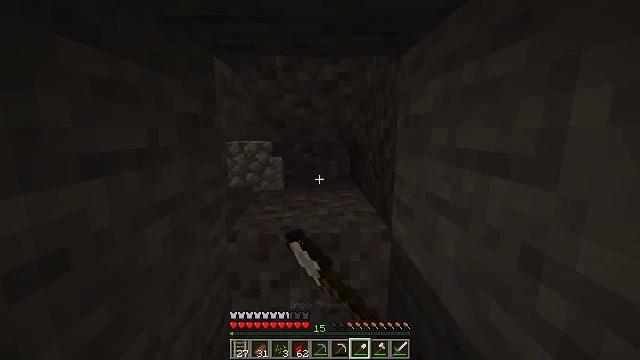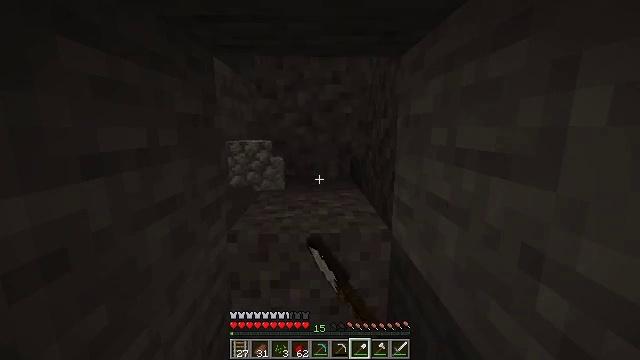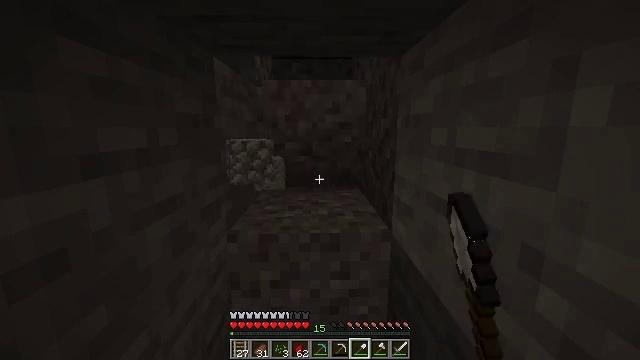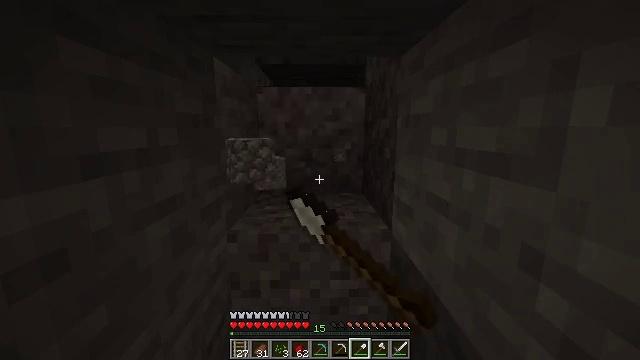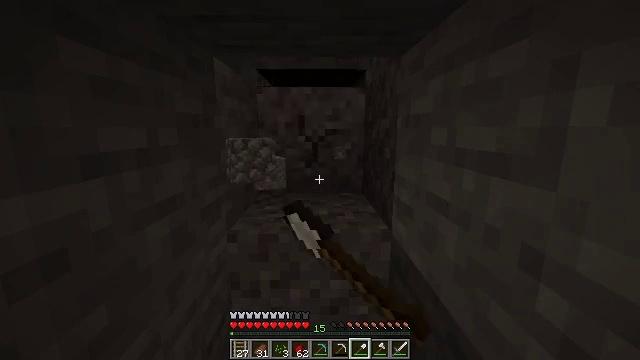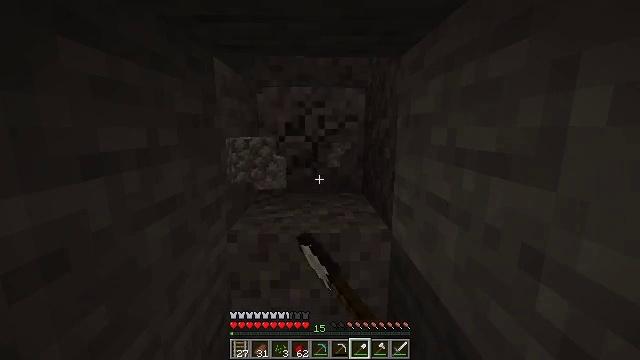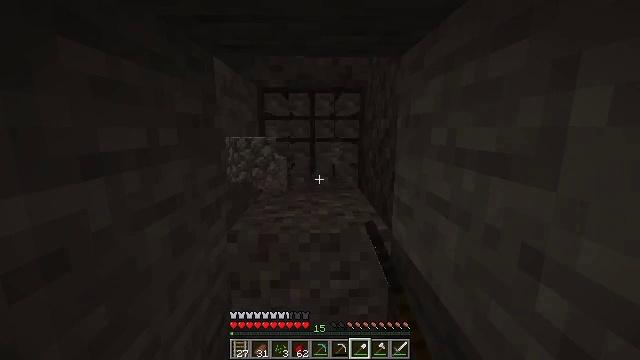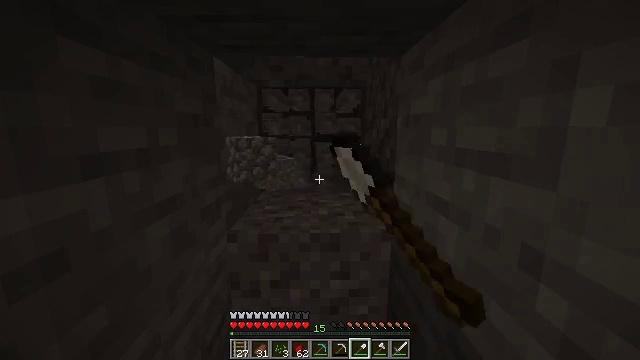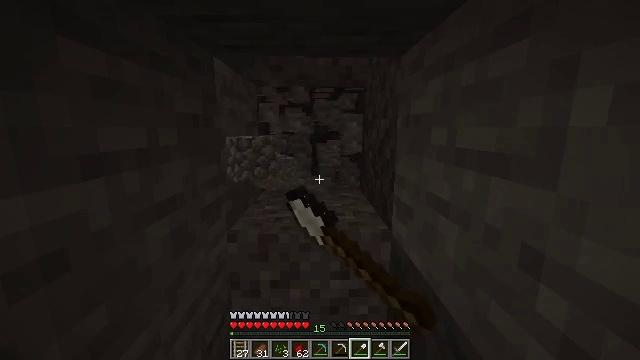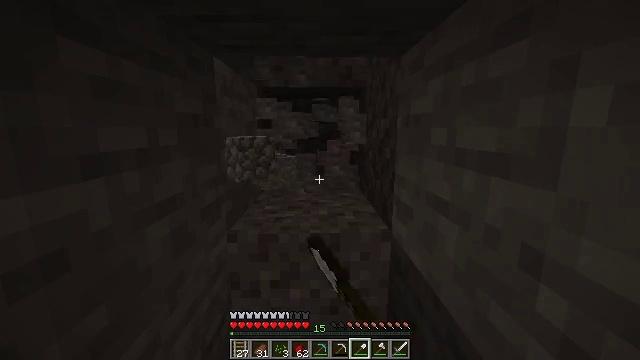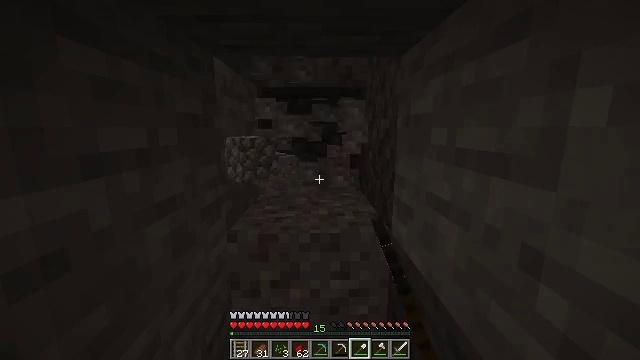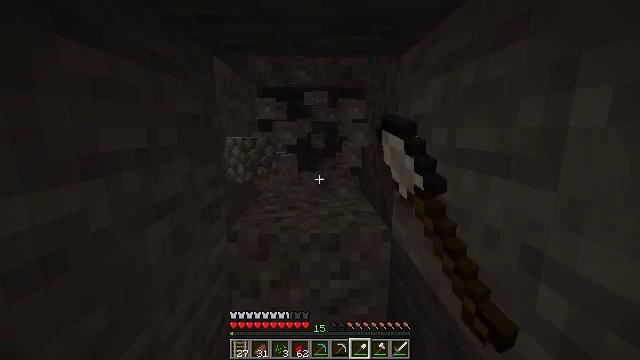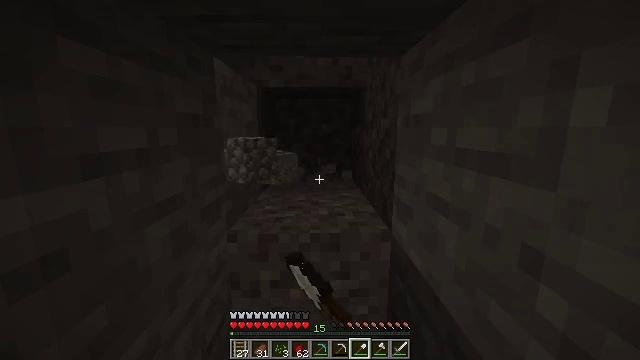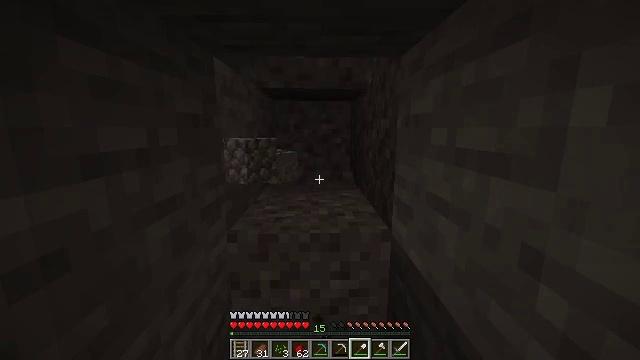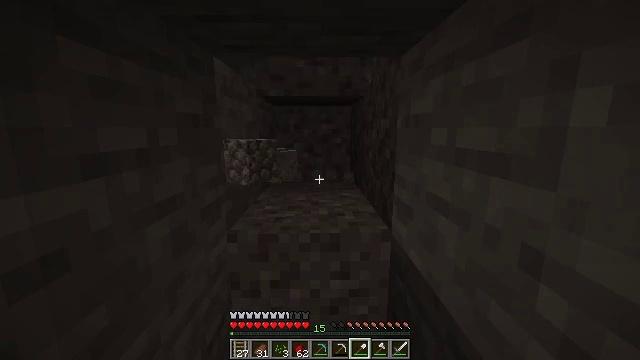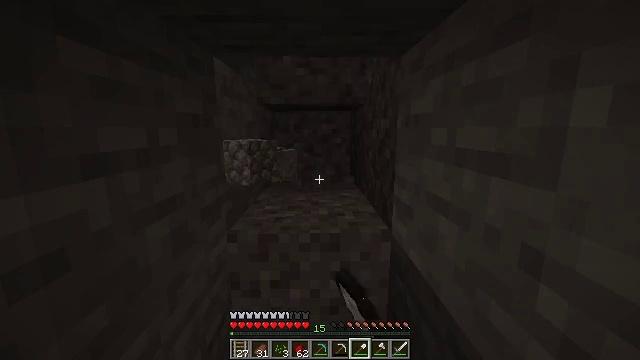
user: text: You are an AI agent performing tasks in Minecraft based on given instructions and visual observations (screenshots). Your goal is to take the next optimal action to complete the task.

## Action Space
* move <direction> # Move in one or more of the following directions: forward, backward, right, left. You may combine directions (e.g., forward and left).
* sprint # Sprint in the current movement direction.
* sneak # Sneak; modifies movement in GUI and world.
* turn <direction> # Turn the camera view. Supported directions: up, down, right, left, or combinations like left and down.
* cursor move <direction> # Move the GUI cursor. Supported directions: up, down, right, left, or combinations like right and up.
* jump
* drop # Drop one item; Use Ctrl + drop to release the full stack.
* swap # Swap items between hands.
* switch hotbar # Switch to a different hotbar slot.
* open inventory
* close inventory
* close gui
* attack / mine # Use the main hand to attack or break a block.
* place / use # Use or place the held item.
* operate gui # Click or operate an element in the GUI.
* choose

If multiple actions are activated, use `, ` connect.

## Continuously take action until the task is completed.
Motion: motion action
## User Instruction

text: Break the gravel block.
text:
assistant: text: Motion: attack / mine
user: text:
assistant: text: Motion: attack / mine
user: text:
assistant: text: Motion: attack / mine
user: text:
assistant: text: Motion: attack / mine
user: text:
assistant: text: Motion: attack / mine
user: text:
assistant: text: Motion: attack / mine
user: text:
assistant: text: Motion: attack / mine
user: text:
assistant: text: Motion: attack / mine
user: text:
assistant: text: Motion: attack / mine
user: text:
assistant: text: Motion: attack / mine
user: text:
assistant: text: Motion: attack / mine
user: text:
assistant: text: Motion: attack / mine
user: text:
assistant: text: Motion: attack / mine
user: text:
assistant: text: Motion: attack / mine
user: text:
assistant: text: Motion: attack / mine
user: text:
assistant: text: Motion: attack / mine
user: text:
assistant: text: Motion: attack / mine
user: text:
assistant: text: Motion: attack / mine
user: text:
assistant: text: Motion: attack / mine
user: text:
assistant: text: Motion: attack / mine
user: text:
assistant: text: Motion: attack / mine
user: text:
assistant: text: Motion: attack / mine
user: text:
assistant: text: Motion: attack / mine
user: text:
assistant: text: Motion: attack / mine
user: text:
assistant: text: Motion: attack / mine
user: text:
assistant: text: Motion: attack / mine
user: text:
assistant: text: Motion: attack / mine
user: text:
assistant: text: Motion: attack / mine
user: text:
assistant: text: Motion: attack / mine
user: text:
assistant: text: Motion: attack / mine